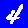
Digit: 4